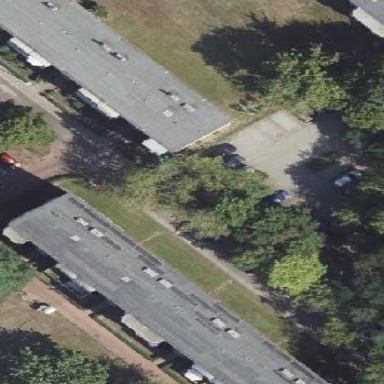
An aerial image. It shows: Parking area with paving stones.